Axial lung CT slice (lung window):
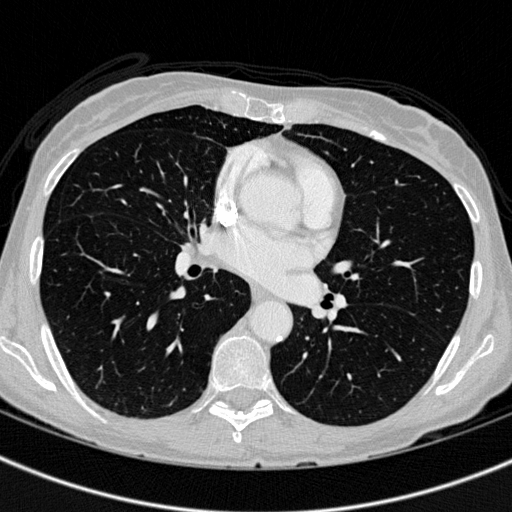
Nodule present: no